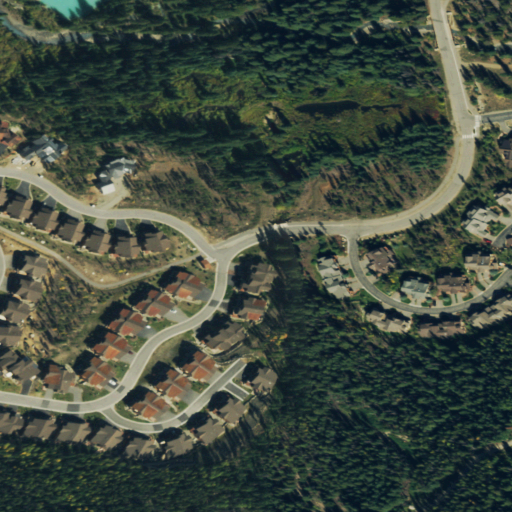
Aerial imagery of valley in Colorado named Jones Gulch containing evergreen forest, low intensity development, medium intensity development, open development, deciduous forest, woody wetlands, high intensity development, and grassland